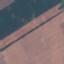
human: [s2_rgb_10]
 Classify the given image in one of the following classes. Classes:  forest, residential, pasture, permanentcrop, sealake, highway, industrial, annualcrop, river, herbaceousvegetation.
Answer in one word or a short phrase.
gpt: AnnualCrop